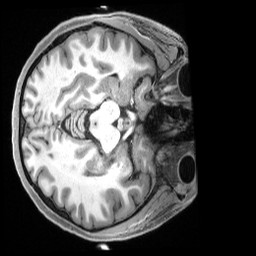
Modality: T1w
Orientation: axial
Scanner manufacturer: siemens
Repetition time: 2.5 s
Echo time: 0.00231 s